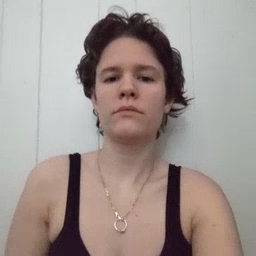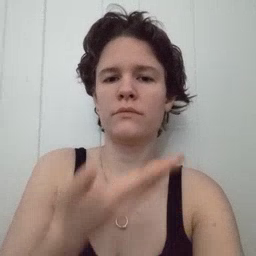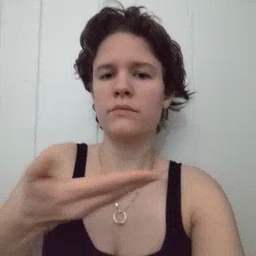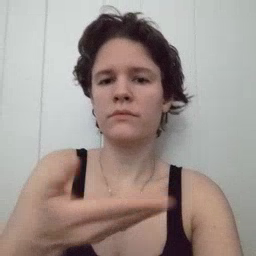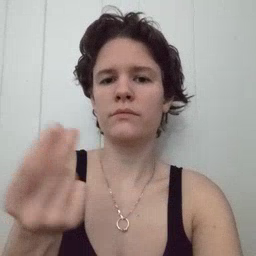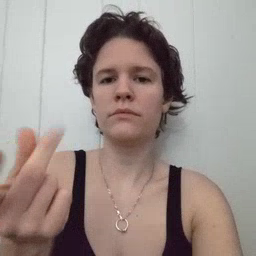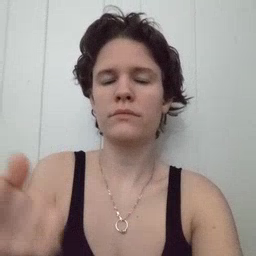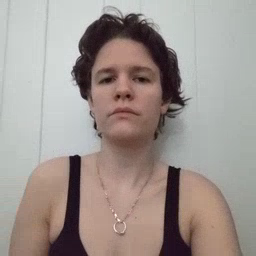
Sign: puppy